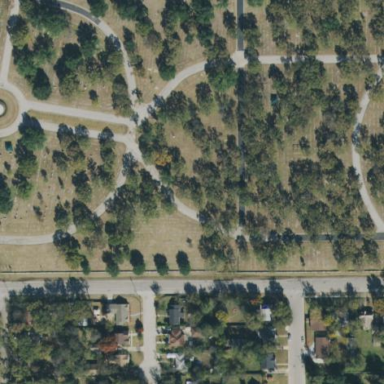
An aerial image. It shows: Grave yard.